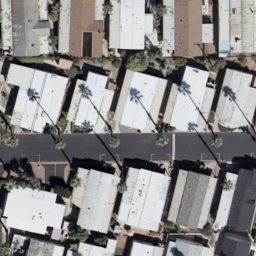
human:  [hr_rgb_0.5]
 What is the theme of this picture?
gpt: mobile home park

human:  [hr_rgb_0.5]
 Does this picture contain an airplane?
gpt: no

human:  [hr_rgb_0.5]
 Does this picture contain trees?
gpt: yes

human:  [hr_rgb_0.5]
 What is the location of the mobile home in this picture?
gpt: up and bottom

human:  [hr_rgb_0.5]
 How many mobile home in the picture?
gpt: fifteen